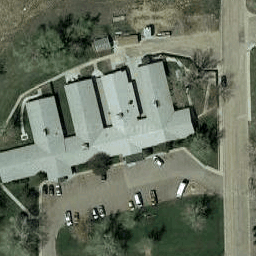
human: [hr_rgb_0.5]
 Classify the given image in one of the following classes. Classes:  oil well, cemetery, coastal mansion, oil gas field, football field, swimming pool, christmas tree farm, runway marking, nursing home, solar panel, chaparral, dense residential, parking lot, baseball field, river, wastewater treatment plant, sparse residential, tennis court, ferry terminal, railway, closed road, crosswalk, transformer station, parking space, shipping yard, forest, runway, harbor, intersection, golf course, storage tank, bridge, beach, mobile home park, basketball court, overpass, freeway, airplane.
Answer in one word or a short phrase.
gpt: nursing home